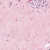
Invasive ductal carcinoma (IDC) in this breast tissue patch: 0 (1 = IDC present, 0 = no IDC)